Question:
I know the '=rept' function will repeat a certain number x y number of times, but the numbers are all on the same line, is there any way to get this to repeat on a new line every time?
the picture is just to get a good idea what i'm saying.
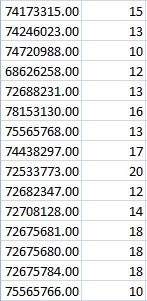
Answer: You can select a range, type a number and hit + and it will fill for you. Is that what you're looking to do?
---
## VBA
This VBA will take the active cell and copy it down x number of times when x is the cell next to the active cells
'''
Sub InsertSome()
Application.ScreenUpdating = False
Dim n As Integer
n = ActiveCell(, 2)
For i = 1 To n
ActiveCell.Copy
ActiveCell.Insert shift:=xlDown
ActiveCell(2, 2).Insert shift:=xlDown
Next i
Application.ScreenUpdating = True
End Sub
'''
If you need it to be inserted 1 less time because the active cell is part of the count, just change it to 'For i=1 to (n-1)'